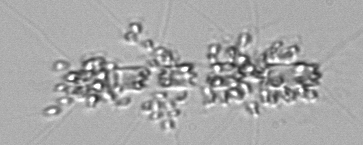
Label: Chaetoceros_didymus_TAG_external_flagellate